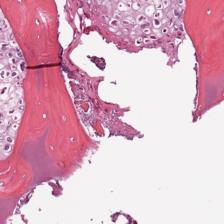
Label: Viable